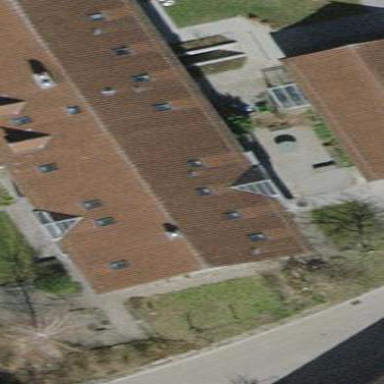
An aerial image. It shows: Building with tiled roof.